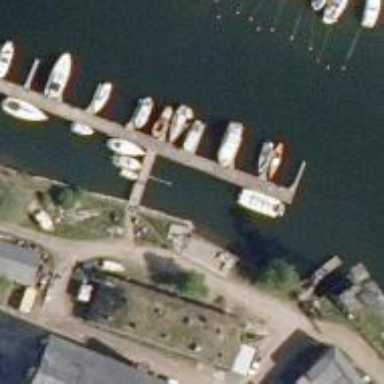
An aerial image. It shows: Pier with mooring facilities.